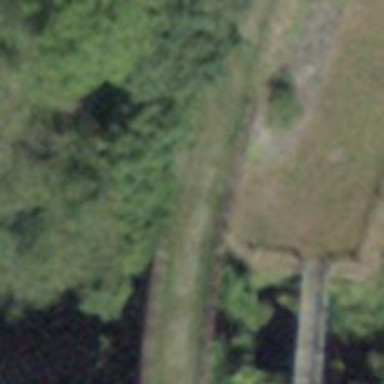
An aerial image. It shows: Track road on bridge.